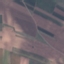
Label: PermanentCrop